RGB frame:
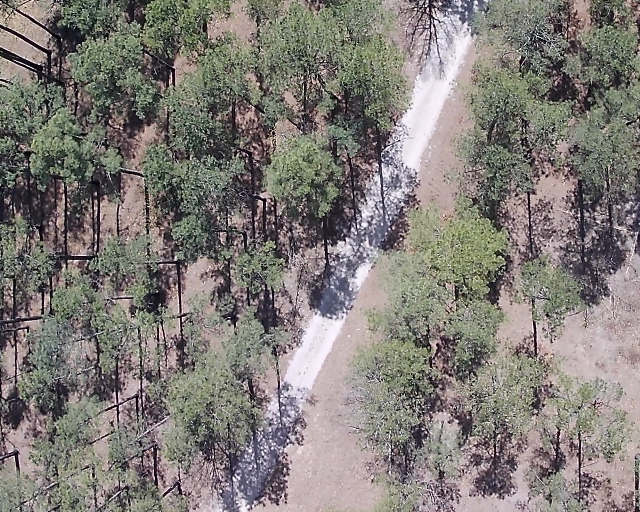
Thermal frame:
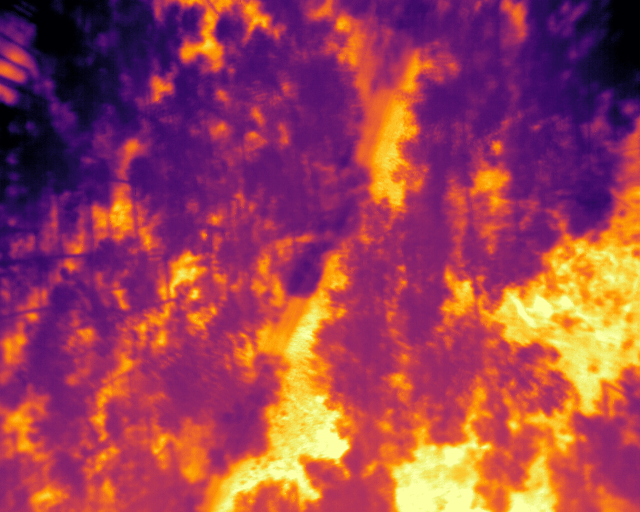
Captured: 2026-02-27 02:38:22
Pixels at or above 80 °C: 0 (fraction of frame: 0)